Field crop: tomato
Growth stage: 1
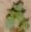
Species: solanum